Field crop: maize
Growth stage: 1
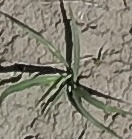
Species: sorghum